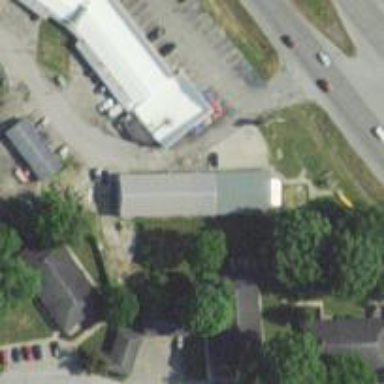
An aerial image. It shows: Swimming pool shop.